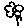
Label: flower